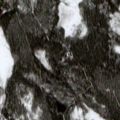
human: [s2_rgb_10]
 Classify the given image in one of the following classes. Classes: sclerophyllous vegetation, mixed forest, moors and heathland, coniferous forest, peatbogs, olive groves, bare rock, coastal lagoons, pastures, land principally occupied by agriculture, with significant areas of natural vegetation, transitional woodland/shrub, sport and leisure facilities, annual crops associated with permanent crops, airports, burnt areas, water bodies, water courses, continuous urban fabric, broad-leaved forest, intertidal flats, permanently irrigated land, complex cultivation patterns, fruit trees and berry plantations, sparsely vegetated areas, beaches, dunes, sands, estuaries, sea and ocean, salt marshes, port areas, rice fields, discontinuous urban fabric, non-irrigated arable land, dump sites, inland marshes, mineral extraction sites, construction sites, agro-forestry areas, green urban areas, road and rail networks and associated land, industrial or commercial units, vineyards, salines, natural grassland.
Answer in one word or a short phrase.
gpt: coniferous forest